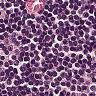
Metastatic tissue present: no